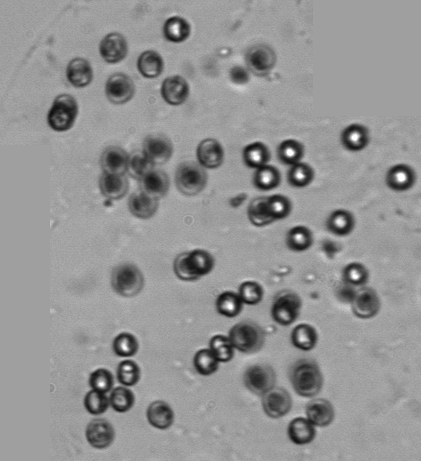
Label: Phaeocystis